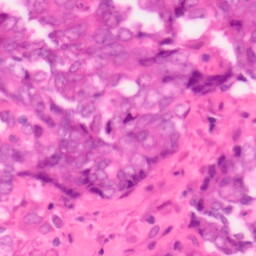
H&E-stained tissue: Colon